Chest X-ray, PA view. Patient: 38 years old, sex F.
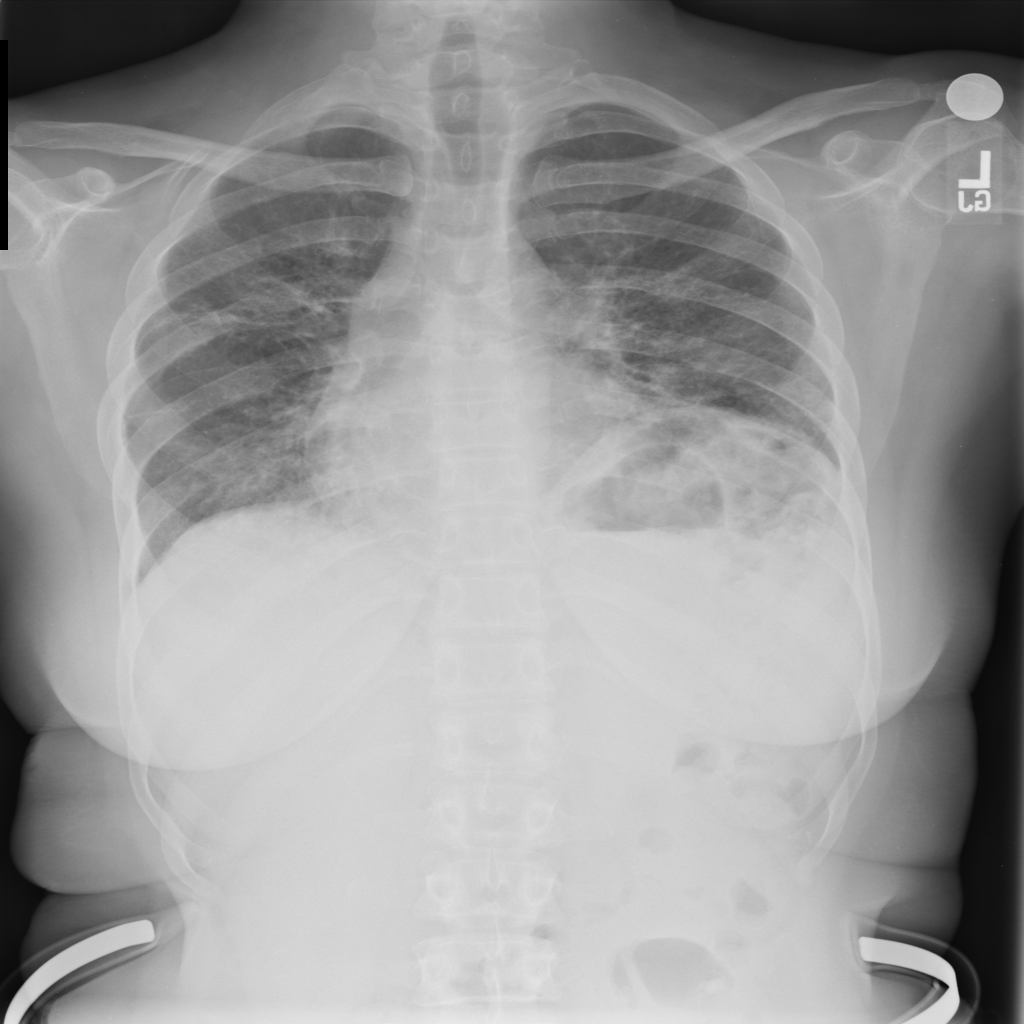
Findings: Infiltration